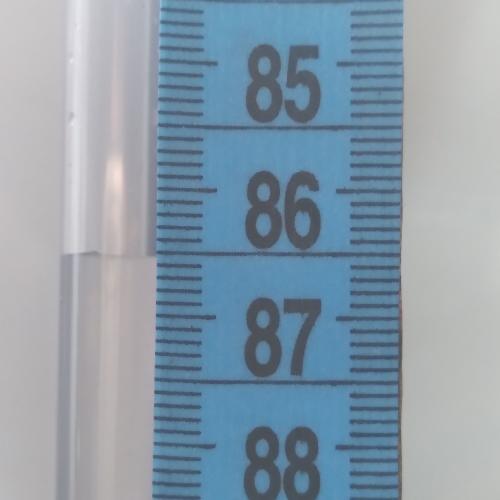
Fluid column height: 86.5 cm